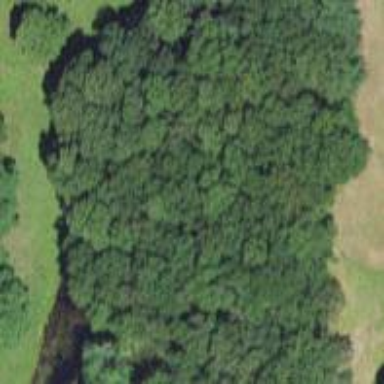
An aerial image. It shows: Serene woodland landscape.